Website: slack
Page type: payment
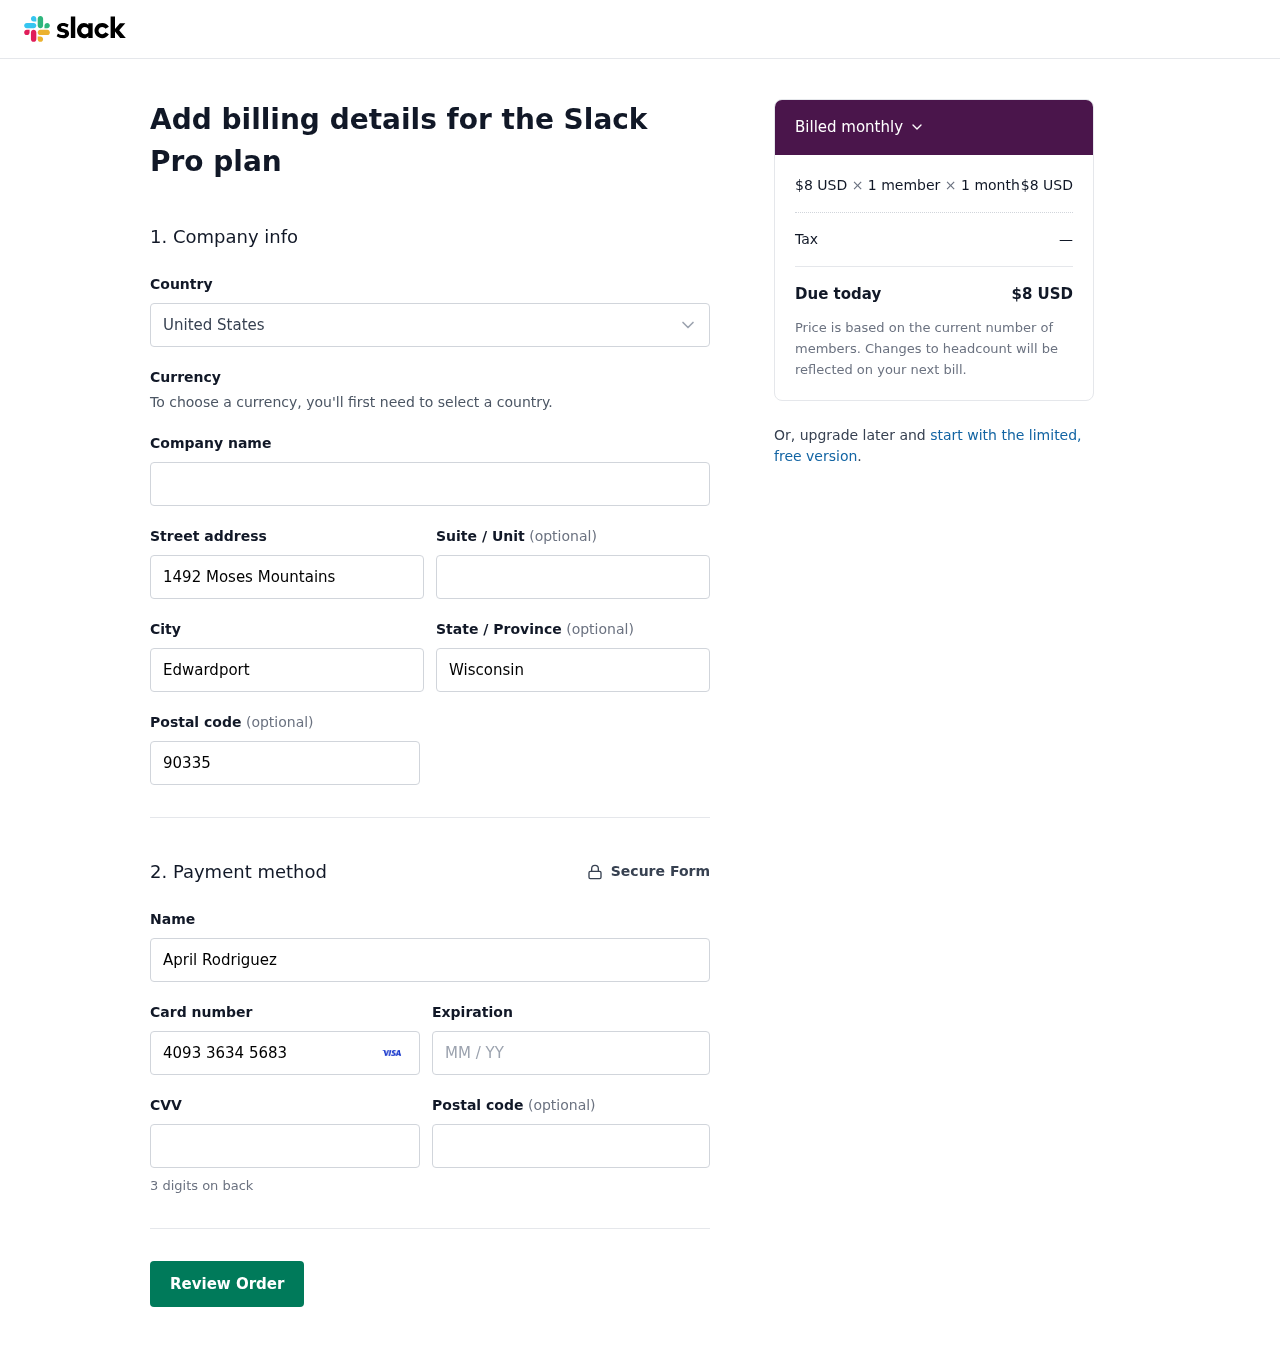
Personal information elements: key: PII_COUNTRY
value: United States
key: PII_STREET
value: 1492 Moses Mountains
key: PII_CITY
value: Edwardport
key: PII_STATE
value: Wisconsin
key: PII_POSTCODE
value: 90335
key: PII_FULLNAME
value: April Rodriguez
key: PII_CARD_NUMBER
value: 4093 3634 5683 4326
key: PII_CARD_EXPIRY
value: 02/26
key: PII_CARD_CVV
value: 780
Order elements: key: ORDER_PRICE_PER_MEMBER
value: $8 USD
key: ORDER_NUM_MEMBERS
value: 1 member
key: ORDER_NUM_MONTHS
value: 1 month
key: ORDER_SUBTOTAL
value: $8 USD
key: ORDER_TAX
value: —
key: ORDER_TOTAL
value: $8 USD